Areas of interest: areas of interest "Badminton Court"
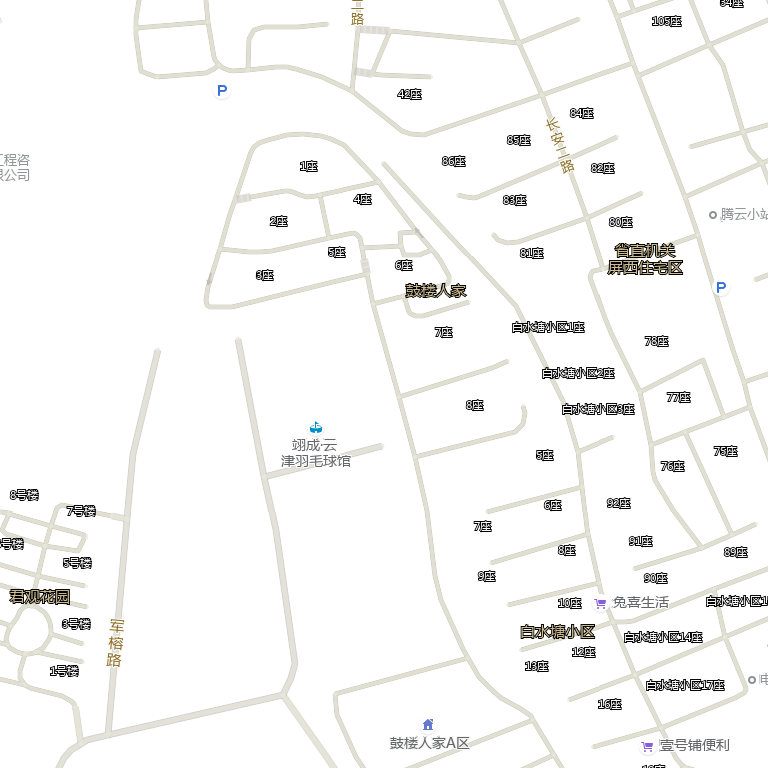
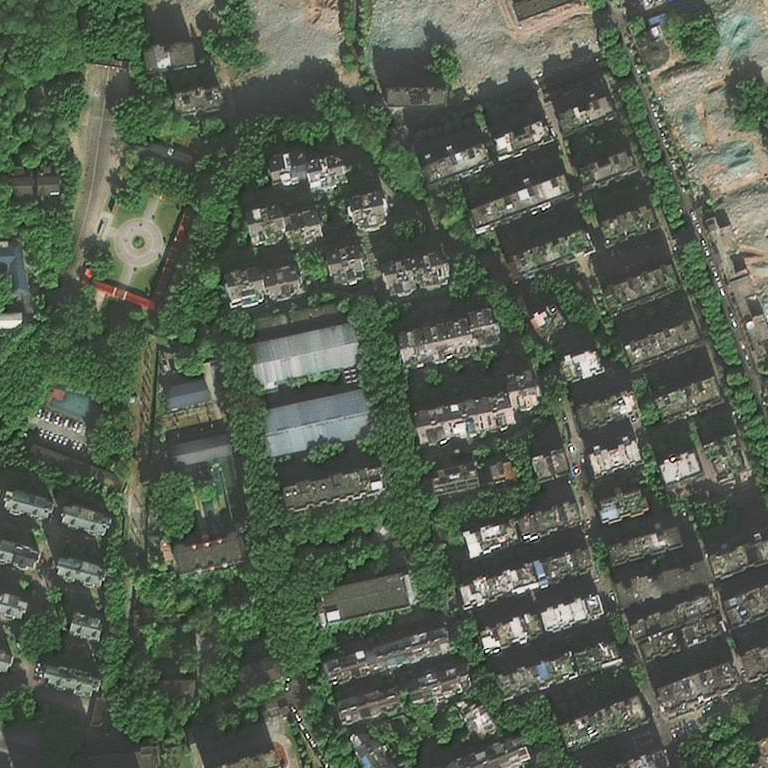